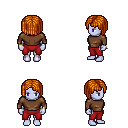
a pixel art fantasy rpg character, female body template, dark elf, purple skin, brown long-sleeve shirt, red pants, dark blonde pageboy hairstyle, bracelets, four views (front, back, left, right), 2x2 character sprite sheet, small pixel art, hard edges, no anti-aliasing